Chest X-ray:
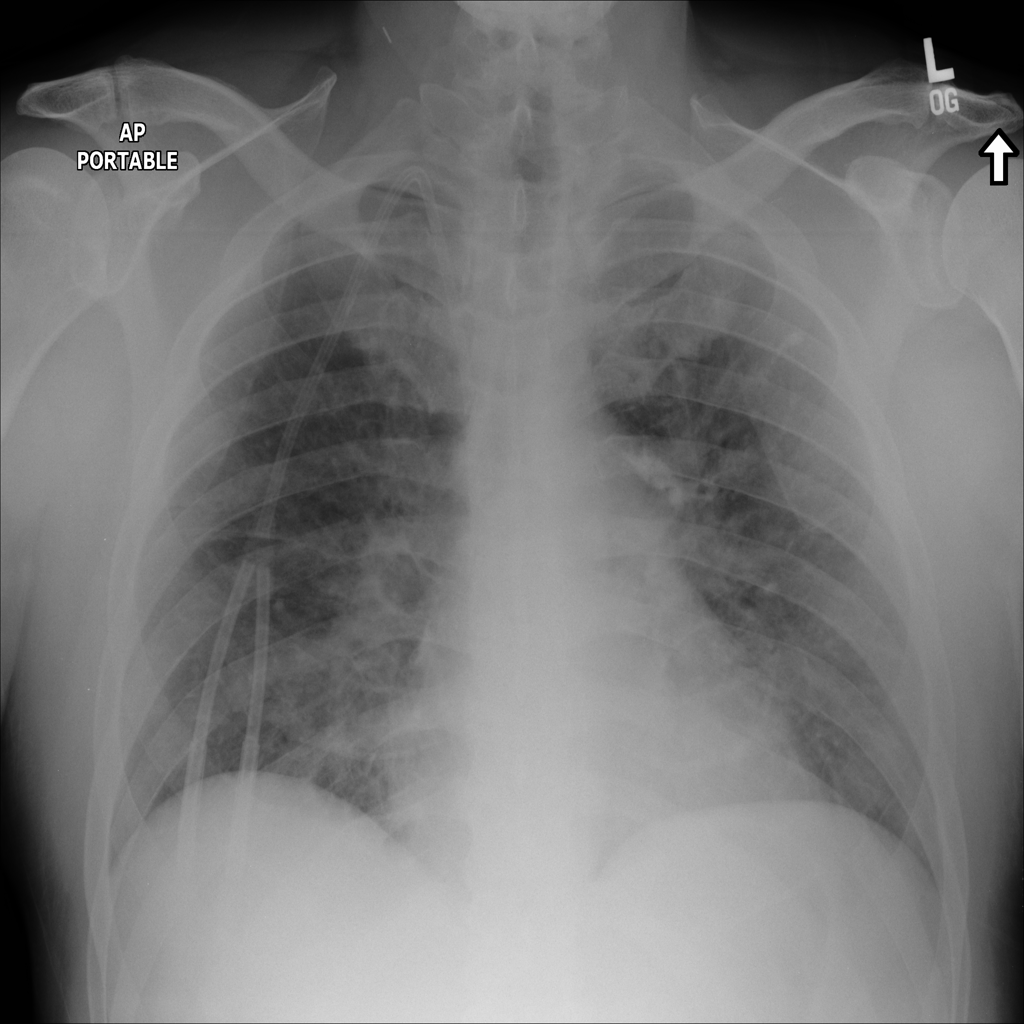
Findings: Calcification, Consolidation
No abnormal finding: no